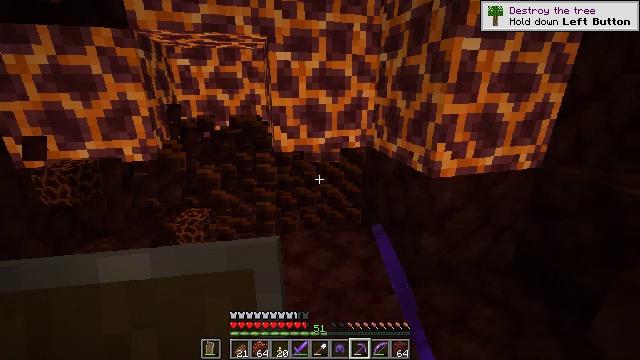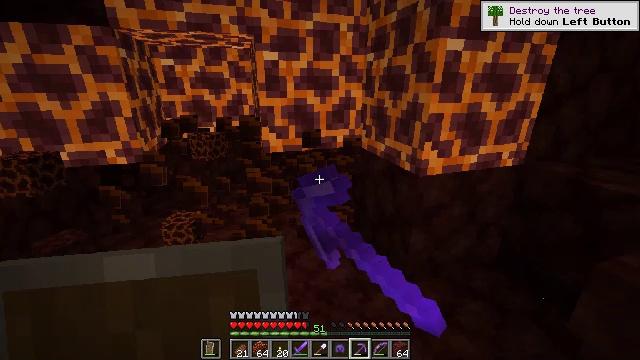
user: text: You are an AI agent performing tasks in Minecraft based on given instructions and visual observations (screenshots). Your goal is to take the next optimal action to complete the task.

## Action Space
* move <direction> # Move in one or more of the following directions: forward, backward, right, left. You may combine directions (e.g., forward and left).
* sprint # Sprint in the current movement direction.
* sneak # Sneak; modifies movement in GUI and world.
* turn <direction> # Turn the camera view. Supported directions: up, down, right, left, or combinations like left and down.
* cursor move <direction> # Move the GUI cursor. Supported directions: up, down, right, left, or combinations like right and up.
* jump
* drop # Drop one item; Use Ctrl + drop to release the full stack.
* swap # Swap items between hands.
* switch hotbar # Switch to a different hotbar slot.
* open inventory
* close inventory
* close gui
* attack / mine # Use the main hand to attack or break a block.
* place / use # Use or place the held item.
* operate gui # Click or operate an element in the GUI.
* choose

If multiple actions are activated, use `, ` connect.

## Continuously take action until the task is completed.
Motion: motion action
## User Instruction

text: Collect netherrack in the Nether.
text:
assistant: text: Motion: turn right, attack / mine
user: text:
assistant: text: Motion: attack / mine